Question: I was reading this article on Nhibernate Lazy Loading <URL> and it uses and example of a class structure like this:

The article then shows the following code:
'''
using (ISession session = SessionFactory.OpenSession())
{
var fromDb = session.Get<Order>(_order.Id);
int sum = 0;
foreach (var line in fromDb.OrderLines)
{
// just some dummy code to force loading of order line
sum += line.Amount;
}
}
'''
It then goes on to talk about:
> the n+1 select statements problem. If we access the order line items
after loading the order we generate a select statement for each line
item we access.
This is the behaviour I remebered of lazy loading, namely when I first get an order, the order lines collection is a proxy of a collection of order lines, then as I iterate through the order lines each one is loaded on demand.
However this is not the behaviour I am observing. What happens when I try this in my application is that when I get an order sure enough the collection of order lines is a proxy, but as soon as I access the first OrderLine using:
'''
fromDb.OrderLines.First()
'''
The entire collection is loaded into memory. This is a problem for me as the collection contains a lot of items and I only want to change one, but if I load all the items into memory and change one and try to save order I am obviously getting very poor performance.
So did the behaviour change since I this article was written? I am simply misunderstanding how lazy loading works? Or is there some way I can configure NHibernate to only load the items from the collection it needs?
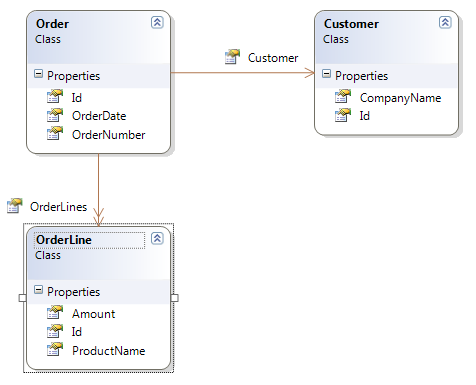
Answer: "the n+1 select statements problem. If we access the order line items after loading the order we generate a select statement for each line item we access." is not corect. The Order lines are all loaded together because this is most of the time much more efficient. Select N+1 is mostly code like this:
'''
var orders = session.QueryOver<Order>().List()
var usersWithOrders = orders.Select(o => o.User);
'''
because you have 1 Select for the Orders and N Selects for each user (in reality only for distinct users because of session cache)
If you know you have large collections and only want to process some or need Count and Contains then there is '<bag lazy="extra">' / 'HasMany(x => x.Lines).ExtraLazyLoad()' which results in a collection proxy that issues queries for Count, Contains, this[] instead of loading it all.
Or you can 'session.QueryOver<OderLines>().Where(line => line.Order == order && ...)' to get the specific lines you want to process